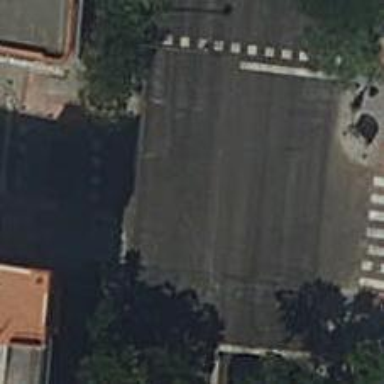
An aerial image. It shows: Road with traffic signals.